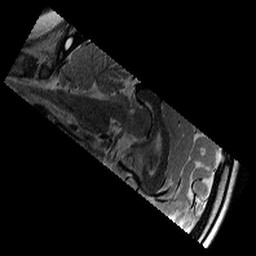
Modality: T2w
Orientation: sagittal
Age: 9
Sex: female
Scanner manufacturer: siemens
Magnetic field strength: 3 T
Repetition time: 9.23 s
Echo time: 0.067 s